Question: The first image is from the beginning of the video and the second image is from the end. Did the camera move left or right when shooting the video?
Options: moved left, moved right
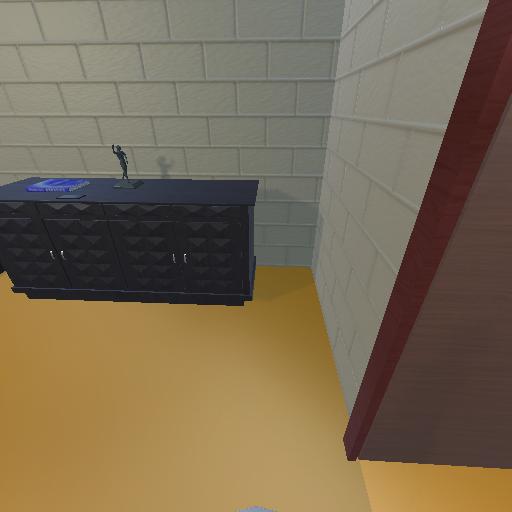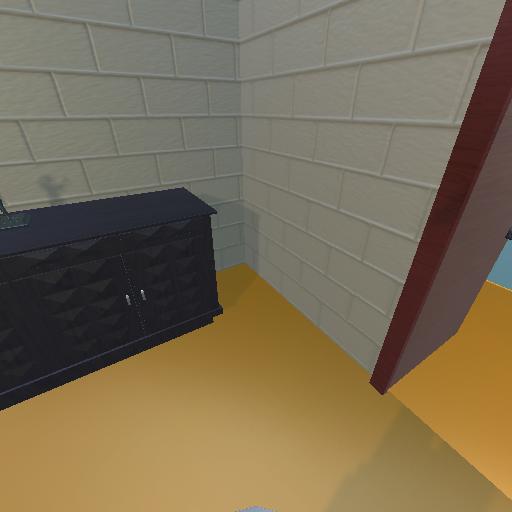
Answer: moved left